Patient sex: M
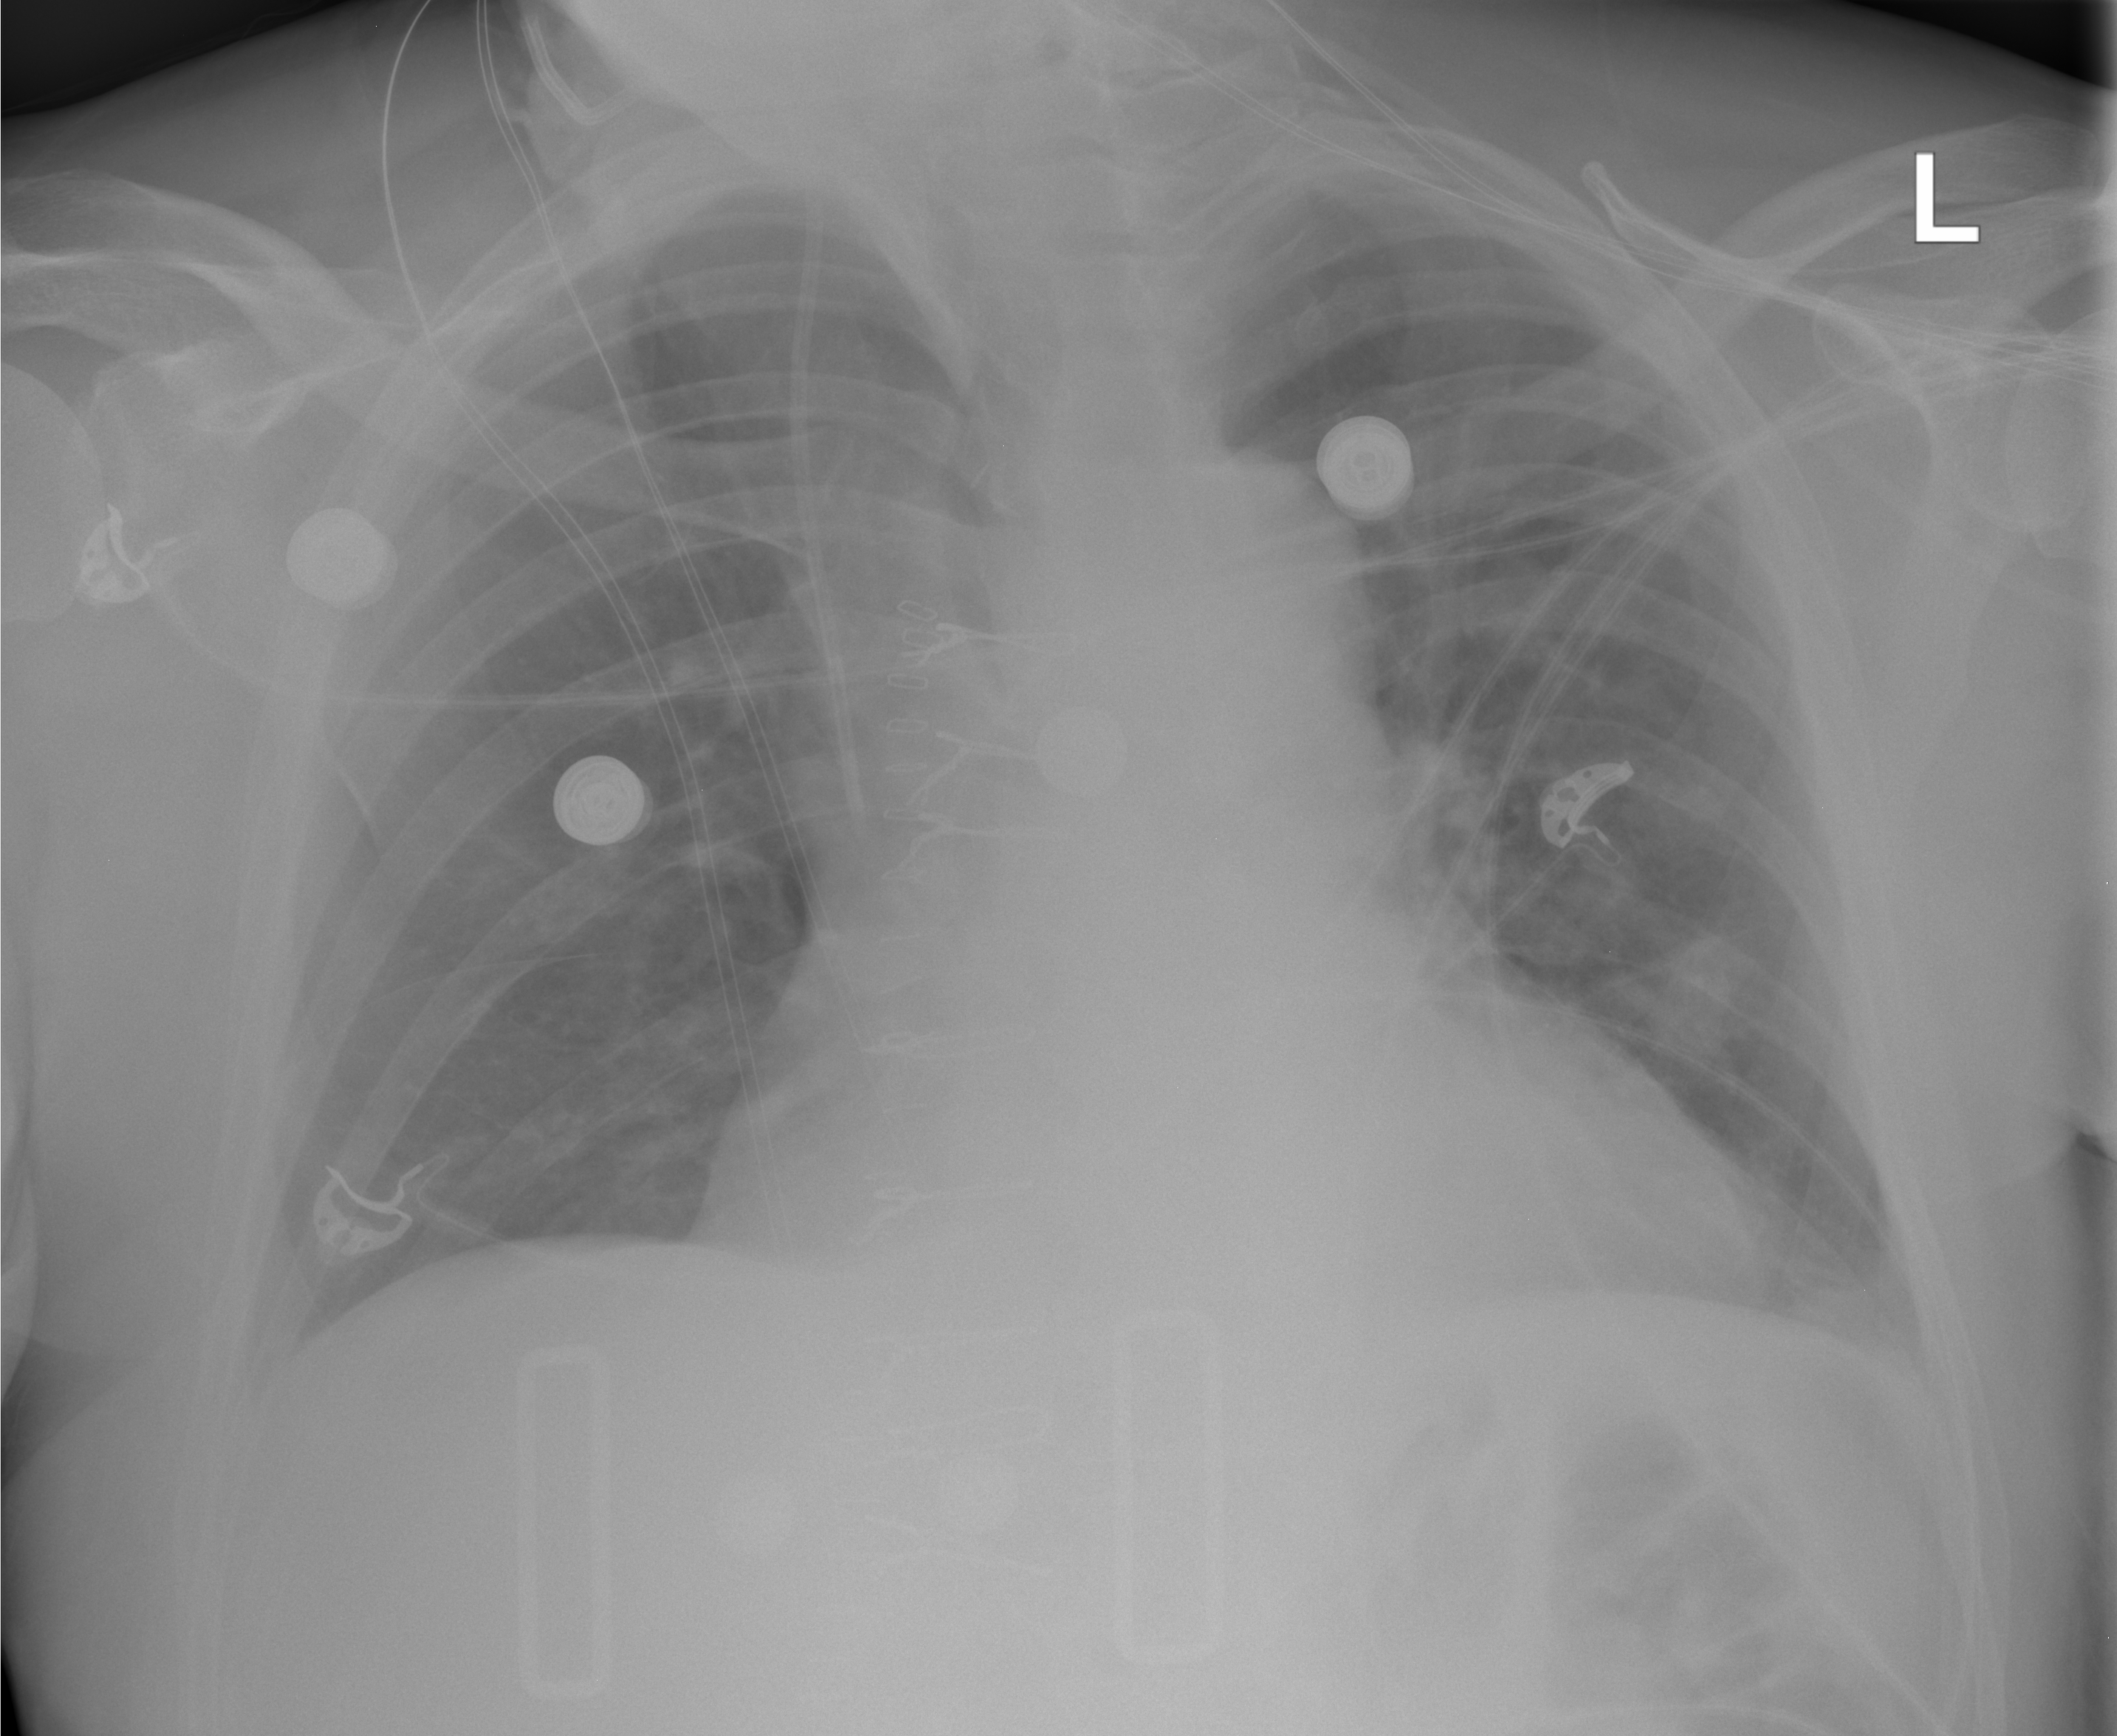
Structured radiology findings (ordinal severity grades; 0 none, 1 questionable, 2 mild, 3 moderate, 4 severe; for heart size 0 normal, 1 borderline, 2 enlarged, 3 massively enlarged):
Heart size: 2
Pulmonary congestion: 0
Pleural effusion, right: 0
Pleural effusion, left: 0
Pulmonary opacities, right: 0
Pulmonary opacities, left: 0
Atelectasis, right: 0
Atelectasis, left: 1